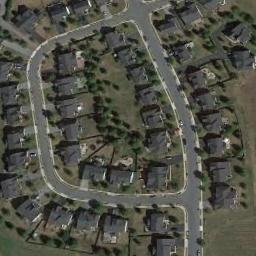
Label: dense_residential